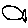
Label: fish